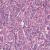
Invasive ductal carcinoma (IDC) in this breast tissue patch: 1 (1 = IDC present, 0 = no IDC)